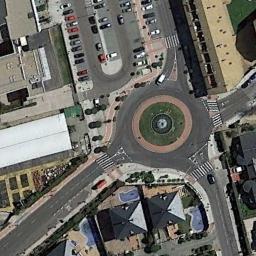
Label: roundabout